Question: This is part of the java AWT package:
- It looks like container is a decorator pattern, where container is the decorator, the panel and window subclasses are concrete decorators, the decorator has a pointer to component, and the textField & textArea are concrete components.- another one I think would be the template method pattern, between TextComponent, TextField, and TextArea- I want to say that LayoutManager is an abstract factory, but I am not 100% sure. LayoutManager is the interface that defines different layouts which are pushed onto the Component.. maybe observer pattern?
I what I think correct? apparently there are others too, however I can't find what they are
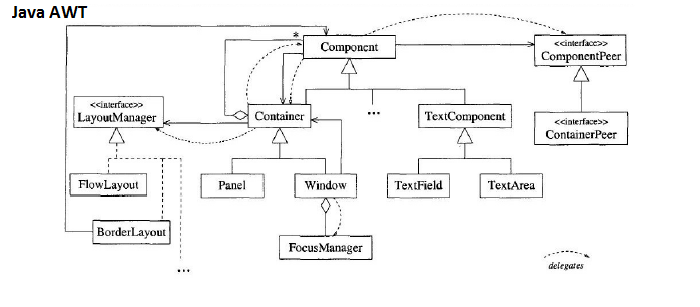
Answer: LayoutManagers are the Strategy Pattern. I don't see how a container is a Decorator. If anything I would think it would be a Composite but it doesn't look like that either. A Decorator is an impostor: it presents itself as another type and then augments the original.